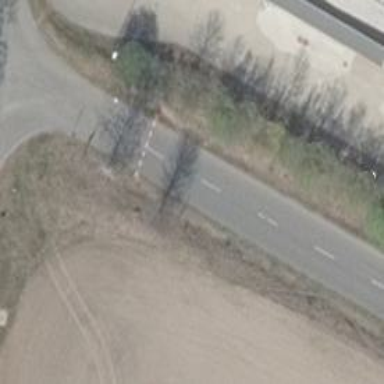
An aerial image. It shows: Service road with asphalt surface and lane markings.